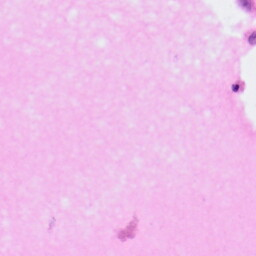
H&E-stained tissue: Pancreatic